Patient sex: F
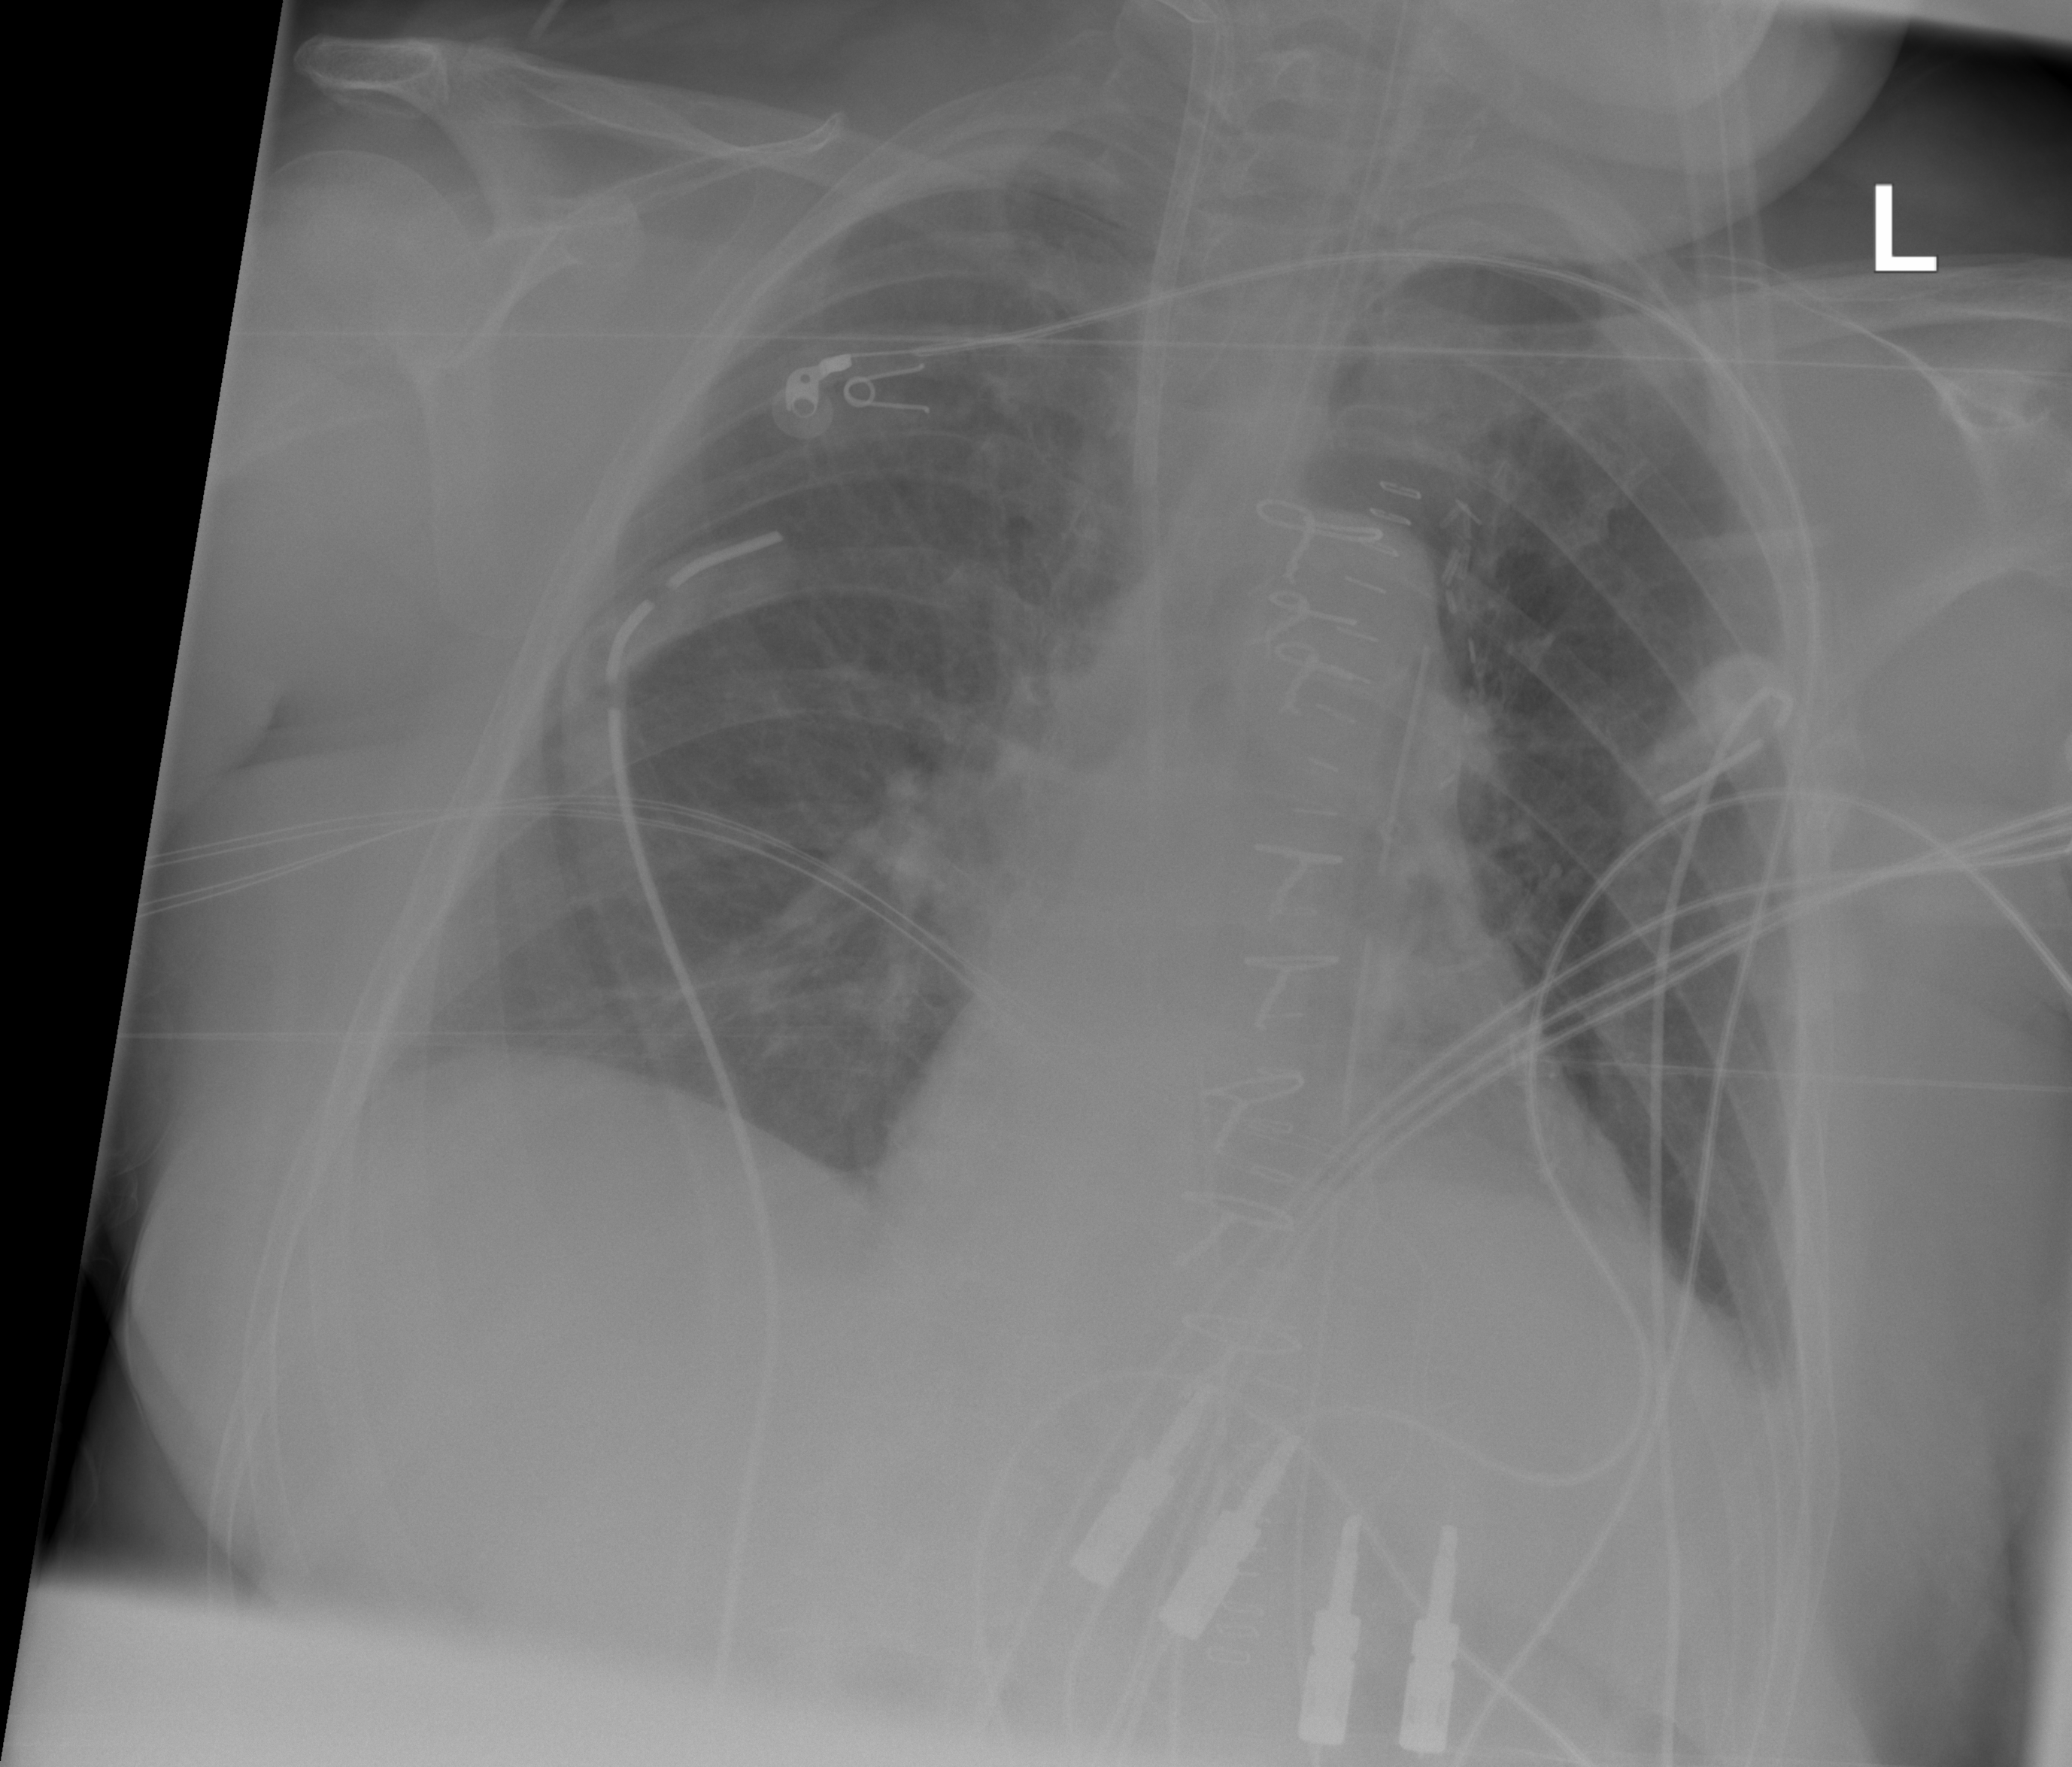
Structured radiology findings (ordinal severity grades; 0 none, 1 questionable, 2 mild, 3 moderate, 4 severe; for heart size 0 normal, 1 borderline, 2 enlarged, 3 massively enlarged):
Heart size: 0
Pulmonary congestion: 0
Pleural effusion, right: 0
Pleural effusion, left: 1
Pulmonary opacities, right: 0
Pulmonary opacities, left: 0
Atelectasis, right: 0
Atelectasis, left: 0